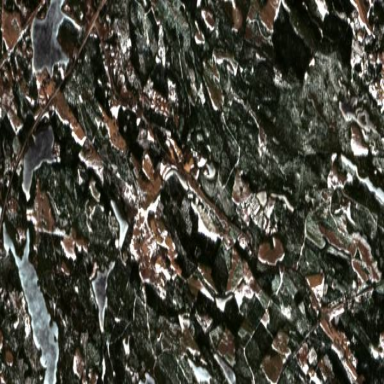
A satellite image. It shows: Mixed leaf woodland.